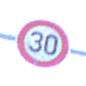
Verkehrszeichen: Geschwindigkeit30
Umgebung: Outdoor, Suburban
Tageszeit: SunriseSunset
Wetter: PartlyCloudy
Licht: Natural
Jahreszeit: Winter
Kontrast: MediumContrast